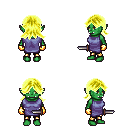
a pixel art fantasy rpg character, female body template, orc, green skin, chain tabard jacket, gold greaves, gold loose hair, gold gloves, dagger, four views (front, back, left, right), 2x2 character sprite sheet, small pixel art, hard edges, no anti-aliasing